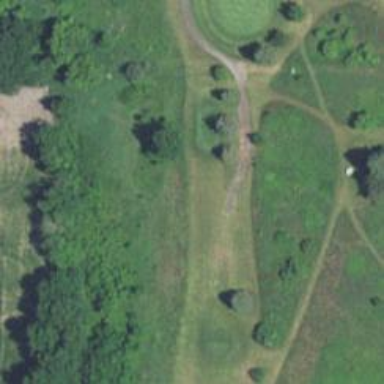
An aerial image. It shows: Asphalt path used as golf cart path.